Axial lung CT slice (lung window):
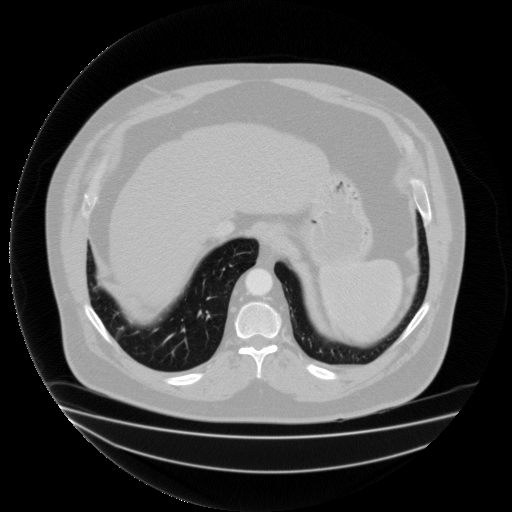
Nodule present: no